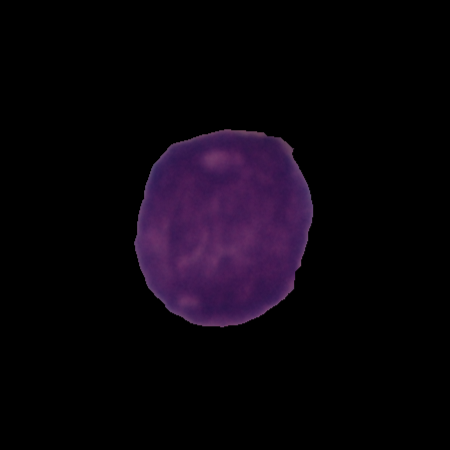
Label: cancer